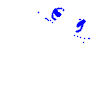
Particle: electron